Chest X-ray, PA view. Patient: 55 years old, sex F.
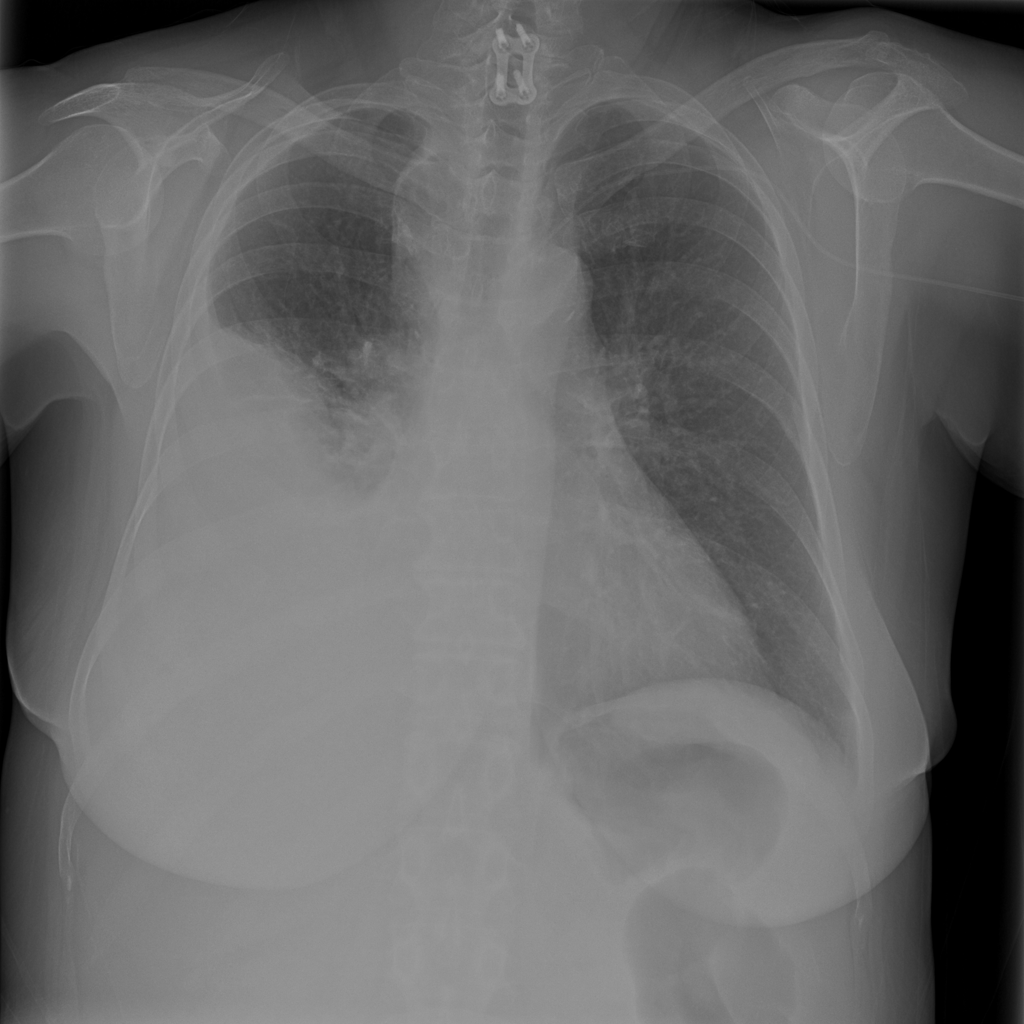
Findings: Atelectasis, Effusion